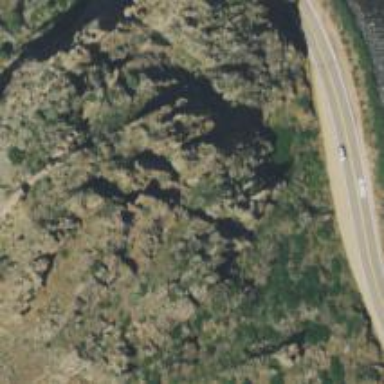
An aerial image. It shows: Landscape of bare rock.